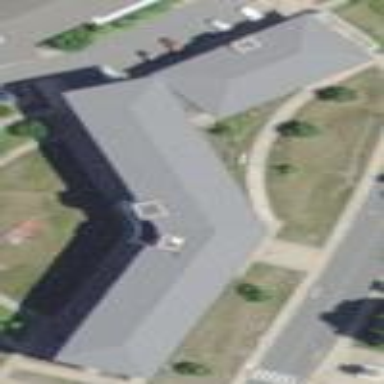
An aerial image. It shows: Dormitory building.